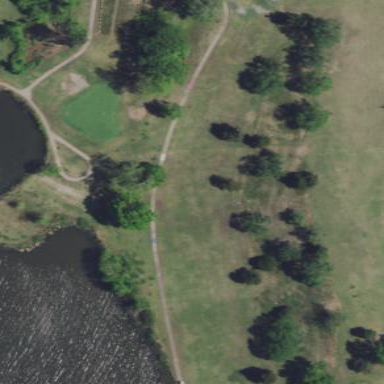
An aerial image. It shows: Golf fairway surrounded by grass.